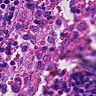
Metastatic tissue present: no